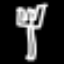
Label: fork